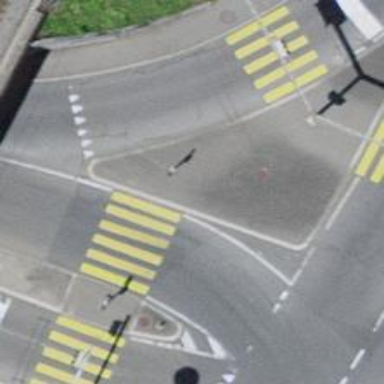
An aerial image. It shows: Road crossing with traffic signals.